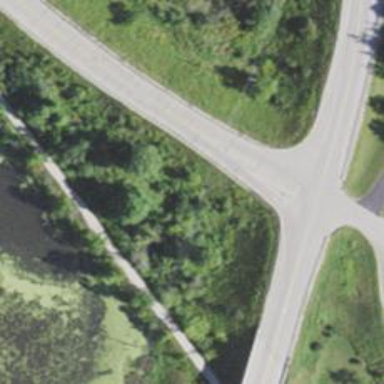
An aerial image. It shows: Secondary link road.